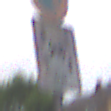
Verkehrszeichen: CarsharingfahrzeugeFrei
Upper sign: EingeschraenktesHalteverbot
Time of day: MorningAfternoon
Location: Outdoor (Urban)
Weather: Overcast
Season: NotSpecified
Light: Natural